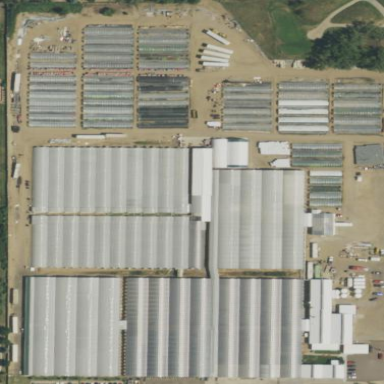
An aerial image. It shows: Area dedicated to greenhouse horticulture.